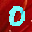
Label: 0